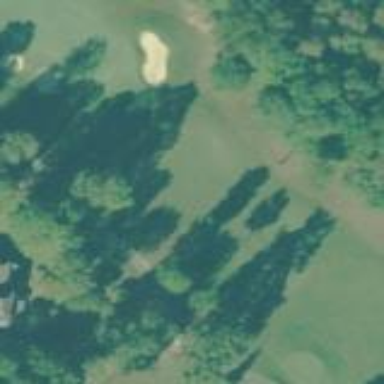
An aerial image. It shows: Golf fairway surrounded by grass.